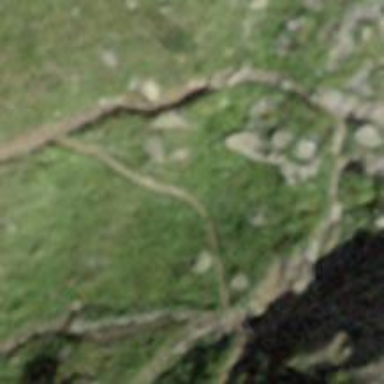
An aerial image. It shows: Excellent dirt path trail.